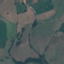
Label: Pasture